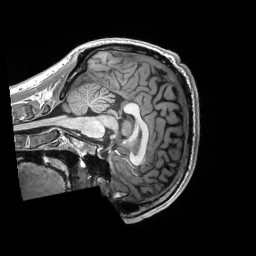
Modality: T1w
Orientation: sagittal
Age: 19
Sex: male
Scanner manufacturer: siemens
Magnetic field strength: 3 T
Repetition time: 2.3 s
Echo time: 0.00298 s